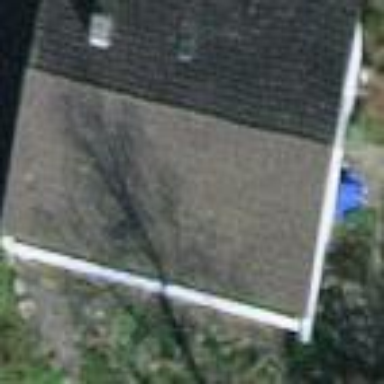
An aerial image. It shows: Building with tile roof.